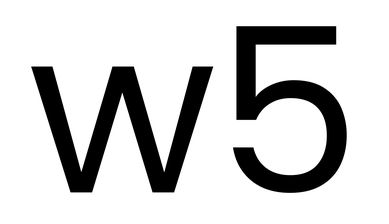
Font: Poppins-Regular